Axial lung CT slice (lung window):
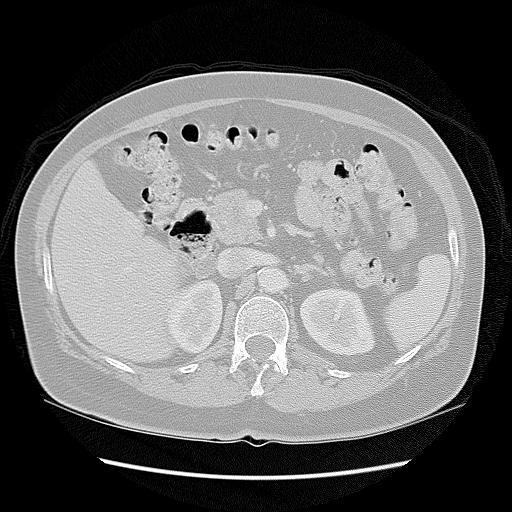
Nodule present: no